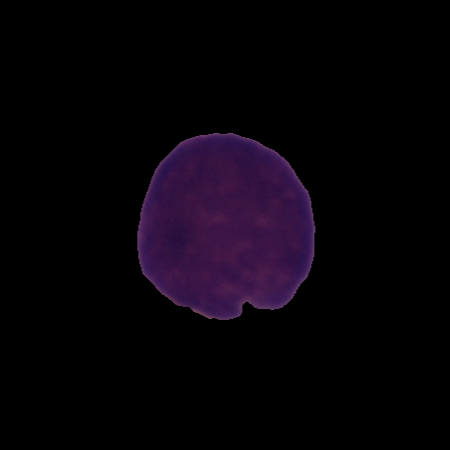
Label: cancer